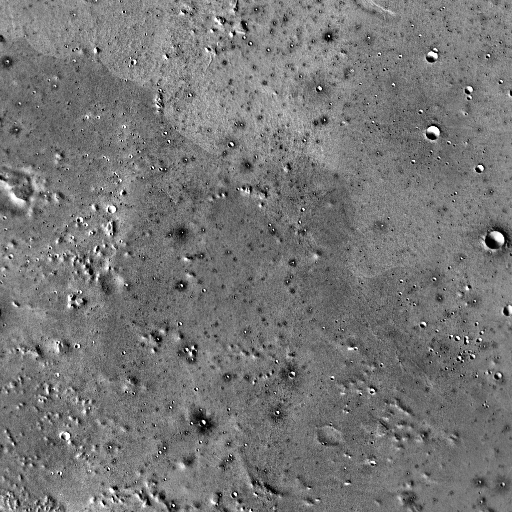
Crater classes present: Background, Other, Buried, Secondary